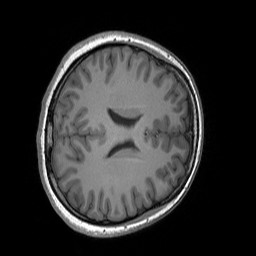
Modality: T1w
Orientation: axial
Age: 26
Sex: female
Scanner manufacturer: siemens
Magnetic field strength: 3 T
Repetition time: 1.8 s
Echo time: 0.00252 s